Question: As you can see, I'm not best with CSS and I'm troubled to line up divs vertically middle.
I don't know what I should try anymore, so it must be something fundamentally wrong with my CSS.
FYI: I can't use label for input controls.
<URL>
'''
.lbl-ctrl-unit{
padding-top:2px;
padding-bottom:2px;
float:left;
margin-left:auto;
margin-right:auto;
height:auto;
clear:both;
}
.lbl-control{
background-color:#D9EDF7;
border: 1px solid #6FA7D1;
border-radius:5px;
font-family:Arial;
font-size:12px;
font-weight:bold;
padding:3px;
width:100px;
display: inline-block ;
height:auto;
}
.input-ctrl{
display: inline-block ;
position: relative;
padding-left:5px;
padding-right:2px;
}
.btn-small{
display: inline-block ;
position: relative;
padding-left:5px;
padding-right:2px;
width:25px;
height:25px;
/*background: url(../../images/plus_circle.png) no-repeat center center;*/
background: url('data:image/png;base64,iVBORw0KGgoAAAANSUhEUgAAABAAAAAQCAYAAAAf8/9hAAAB20lEQVR42qXSS2gTQRgH8G+em002aZO9WEubg4iPUws9LqKRVhEMzSGIerMU6tGrBaGXQnqRUvoAxYtC0AYFC6L1ENBDe9B6qC148JaWxWwoRAmb7mOcSUHoIeLiwCwDs/Ob/8c3CP5zoG4bGat4BVHGEcaARODWq+X3kYBT91cdEe8xMaFA3Kb9bWa8LxIwPPvGEYleMxQAQbNh7zy4Hg0YKb1zwMiYlFJArQN7417u70D69JAsFwNGCLjRA9lb03WkAEaByRL215ZPHtS+QygjyVDw4+um+AP0WYVcZmziNecMNM6QxhiQuKHHYjrinAOlJCSh57YOfeH6IQQCQX1t4dr26tKHDtB/sThqjE2t6zEOMYkkdA1SRgJUfEwIIDnlBzx558+2B6FcNypzuS/l+WoHGLx8YzR19e56XOOgkHTKAJVCAYTKw5iAkIcCGbjpeuADBqdSyn169vAIyF4Yt8xLt5/q2tHtybgOyRODA5gyohJgjPxWfa+mgF/toAPZb5/c3HqxvNm1C5OV7QZJmRkFhLKNK4Xz0do49WqnwSWg6vclsJg/GxXYPZZgMX8mGjD5cteBpGmqtxE2HftR4Vw0wCreGeGazuQfwjtsex+fP/4cCfjX8RvdPJ8RObomxgAAAABJRU5ErkJggg==') no-repeat center center;
cursor:pointer;
border-radius:5px;
text-align:center;
}
.btn-small:hover{ border: 1px solid #6FA7D1;transition: all 0.5s; }
input[type=text] { border: 1px solid #6FA7D1; outline:0; height:25px; padding-left: 5px; font-family:Arial; font-size:12px; transition: all 0.4s; border-radius:5px;float:left; }
input[type=text]:hover{ background-color: #D9EDF7;}
input[type=text]:focus { background-color: #D9EDF7;}
'''
'''
<div class="lbl-ctrl-unit">
<div class="lbl-control">xxxx xxxx xxx xxx x:</div>
<div class="input-ctrl"><input type="text" id="txt1" style="width: 200px" readonly="readonly" /></div>
<div class="btn-small" onclick="alert('You are clicking on me');"></div>
</div>
<div class="lbl-ctrl-unit">
<div class="lbl-control">yyyyy yyyyy yyyyy yy y:</div>
<div class="input-ctrl"><input type="text" id="txt2" style="width: 200px" readonly="readonly" /></div>
</div>
<div class="lbl-ctrl-unit">
<div id="strain" class="lbl-control">Strain:</div>
<div class="input-ctrl FocusSense"><input type="text" id="txtBactName" style="width: 270px"/></div>
</div>
'''
EDIT:
This is a layout I'm trying to set up:

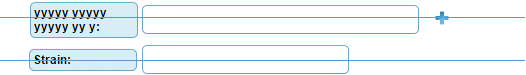
Answer: you could align elements vertically if you set their positions to 'inline', the container's 'line-height' to same value as its 'height', and then apply 'vertical-align:middle' to the container:
also note the 'white-space:nowrap;' that prevents the button from wrapping to a 2nd line in the container div, and since we removed the 'block' from the button's position, you can stretch it to its size by applying a larger 'padding-left' (remove it to see what happens)
'''
.lbl-ctrl-unit {
padding-top:2px;
padding-bottom:2px;
float:left;
height:50px;
line-height:50px;
vertical-align:middle;
white-space:nowrap;
}
.lbl-control {
background-color:#D9EDF7;
border: 1px solid #6FA7D1;
border-radius:5px;
font-family:Arial;
font-size:12px;
font-weight:bold;
padding:3px;
display: inline;
height:auto;
}
.input-ctrl {
display: inline;
position: relative;
padding-left:5px;
padding-right:2px;
}
.btn-small {
display: inline;
position: relative;
padding-left:25px;
width:50px;
height:25px;
/*background: url(../../images/plus_circle.png) no-repeat center center;*/
background: url('data:image/png;base64,iVBORw0KGgoAAAANSUhEUgAAABAAAAAQCAYAAAAf8/9hAAAB20lEQVR42qXSS2gTQRgH8G+em002aZO9WEubg4iPUws9LqKRVhEMzSGIerMU6tGrBaGXQnqRUvoAxYtC0AYFC6L1ENBDe9B6qC148JaWxWwoRAmb7mOcSUHoIeLiwCwDs/Ob/8c3CP5zoG4bGat4BVHGEcaARODWq+X3kYBT91cdEe8xMaFA3Kb9bWa8LxIwPPvGEYleMxQAQbNh7zy4Hg0YKb1zwMiYlFJArQN7417u70D69JAsFwNGCLjRA9lb03WkAEaByRL215ZPHtS+QygjyVDw4+um+AP0WYVcZmziNecMNM6QxhiQuKHHYjrinAOlJCSh57YOfeH6IQQCQX1t4dr26tKHDtB/sThqjE2t6zEOMYkkdA1SRgJUfEwIIDnlBzx558+2B6FcNypzuS/l+WoHGLx8YzR19e56XOOgkHTKAJVCAYTKw5iAkIcCGbjpeuADBqdSyn169vAIyF4Yt8xLt5/q2tHtybgOyRODA5gyohJgjPxWfa+mgF/toAPZb5/c3HqxvNm1C5OV7QZJmRkFhLKNK4Xz0do49WqnwSWg6vclsJg/GxXYPZZgMX8mGjD5cteBpGmqtxE2HftR4Vw0wCreGeGazuQfwjtsex+fP/4cCfjX8RvdPJ8RObomxgAAAABJRU5ErkJggg==') no-repeat center center;
cursor:pointer;
border-radius:5px;
text-align:center;
}
.btn-small:hover {
border: 1px solid #6FA7D1;
transition: all 0.5s;
}
input[type=text] {
border: 1px solid #6FA7D1;
outline:0;
height:25px;
padding-left: 5px;
font-family:Arial;
font-size:12px;
transition: all 0.4s;
border-radius:5px;
}
input[type=text]:hover {
background-color: #D9EDF7;
}
input[type=text]:focus {
background-color: #D9EDF7;
}
'''
'''
<div class="lbl-ctrl-unit">
<div class="lbl-control">xxxx xxxx xxx xxx x:</div>
<div class="input-ctrl">
<input type="text" id="txt1" style="width: 200px" readonly="readonly" />
</div>
<div class="btn-small" onclick="alert('You are clicking on me');"></div>
</div>
<div class="lbl-ctrl-unit">
<div class="lbl-control">yyyyy yyyyy yyyyy yy y:</div>
<div class="input-ctrl">
<input type="text" id="txt2" style="width: 200px" readonly="readonly" />
</div>
</div>
'''
if you dont mind using CSS3, you can convert your containers to flex-boxes and set the child-textbox's margins to auto, it will center them as well:
'''
.lbl-ctrl-unit {
padding-top:2px;
padding-bottom:2px;
float:left;
margin-left:auto;
margin-right:auto;
height:auto;
clear:both;
display:flex;
}
.lbl-control {
background-color:#D9EDF7;
border: 1px solid #6FA7D1;
border-radius:5px;
font-family:Arial;
font-size:12px;
font-weight:bold;
padding:3px;
width:100px;
display: inline-block;
height:auto;
}
.input-ctrl {
margin:auto;
display: inline-block;
position: relative;
padding-left:5px;
padding-right:2px;
}
.btn-small {
display: inline-block;
position: relative;
padding-left:5px;
padding-right:2px;
width:25px;
height:25px;
/*background: url(../../images/plus_circle.png) no-repeat center center;*/
background: url('data:image/png;base64,iVBORw0KGgoAAAANSUhEUgAAABAAAAAQCAYAAAAf8/9hAAAB20lEQVR42qXSS2gTQRgH8G+em002aZO9WEubg4iPUws9LqKRVhEMzSGIerMU6tGrBaGXQnqRUvoAxYtC0AYFC6L1ENBDe9B6qC148JaWxWwoRAmb7mOcSUHoIeLiwCwDs/Ob/8c3CP5zoG4bGat4BVHGEcaARODWq+X3kYBT91cdEe8xMaFA3Kb9bWa8LxIwPPvGEYleMxQAQbNh7zy4Hg0YKb1zwMiYlFJArQN7417u70D69JAsFwNGCLjRA9lb03WkAEaByRL215ZPHtS+QygjyVDw4+um+AP0WYVcZmziNecMNM6QxhiQuKHHYjrinAOlJCSh57YOfeH6IQQCQX1t4dr26tKHDtB/sThqjE2t6zEOMYkkdA1SRgJUfEwIIDnlBzx558+2B6FcNypzuS/l+WoHGLx8YzR19e56XOOgkHTKAJVCAYTKw5iAkIcCGbjpeuADBqdSyn169vAIyF4Yt8xLt5/q2tHtybgOyRODA5gyohJgjPxWfa+mgF/toAPZb5/c3HqxvNm1C5OV7QZJmRkFhLKNK4Xz0do49WqnwSWg6vclsJg/GxXYPZZgMX8mGjD5cteBpGmqtxE2HftR4Vw0wCreGeGazuQfwjtsex+fP/4cCfjX8RvdPJ8RObomxgAAAABJRU5ErkJggg==') no-repeat center center;
cursor:pointer;
border-radius:5px;
text-align:center;
}
.btn-small:hover {
border: 1px solid #6FA7D1;
transition: all 0.5s;
}
input[type=text] {
border: 1px solid #6FA7D1;
outline:0;
height:25px;
padding-left: 5px;
font-family:Arial;
font-size:12px;
transition: all 0.4s;
border-radius:5px;
float:left;
}
input[type=text]:hover {
background-color: #D9EDF7;
}
input[type=text]:focus {
background-color: #D9EDF7;
}
'''
'''
<div class="lbl-ctrl-unit">
<div class="lbl-control">xxxx xxxx xxx xxx x:</div>
<div class="input-ctrl">
<input type="text" id="txt1" style="width: 200px" readonly="readonly" />
</div>
<div class="btn-small" onclick="alert('You are clicking on me');"></div>
</div>
<div class="lbl-ctrl-unit">
<div class="lbl-control">yyyyy yyyyy yyyyy yy y:</div>
<div class="input-ctrl">
<input type="text" id="txt2" style="width: 200px" readonly="readonly" />
</div>
</div>
<div class="lbl-ctrl-unit">
<div id="strain" class="lbl-control">Strain:</div>
<div class="input-ctrl FocusSense">
<input type="text" id="txtBactName" style="width: 270px" />
</div>
</div>
'''